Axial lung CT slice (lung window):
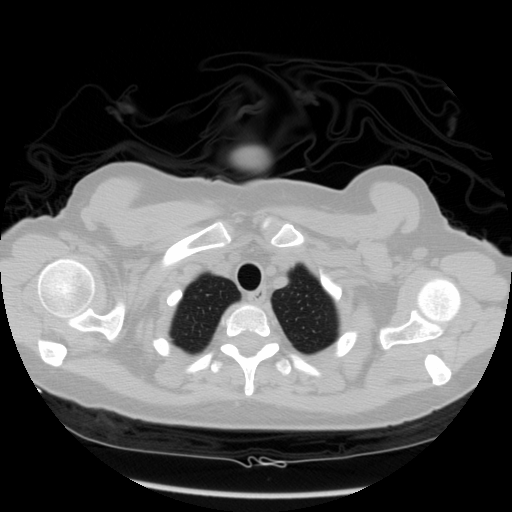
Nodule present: no